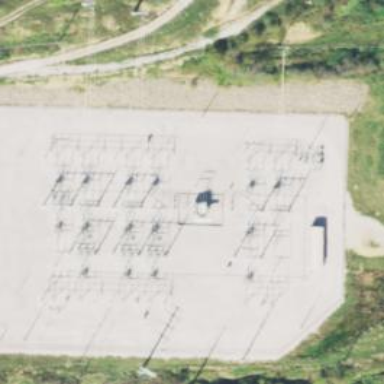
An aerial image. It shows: Switch for power supply.